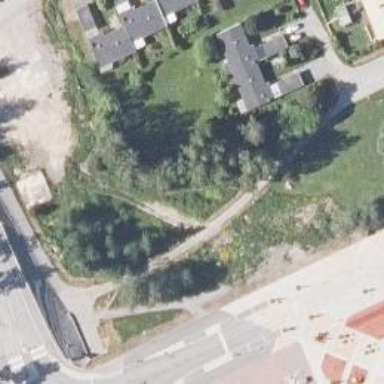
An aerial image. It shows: Asphalt cycleway.